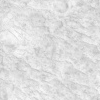
Atmospheric dust classification: not_dusty